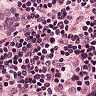
Metastatic tissue present: no